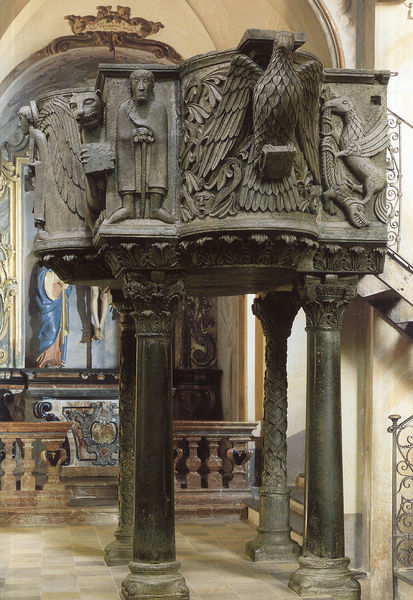
Titel: Kanzel
Standort: Isola di S. Giulio, S. Giulio (EU - I)
Schlagwörter: adler, flügel, mann, säulen, federn, gitter, kirche, engel, metall, geländer, eisen, stütze, schwert, altar, skulpturen, kanzel, fabelwesen, echse, krokodil, löwe, reliefs, raubtier, evangelisten